Interaction volume radius: 10 \u00c5
Interaction volume height: 10 \u00c5
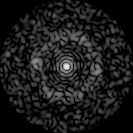
Disorder parameter: 0.8288